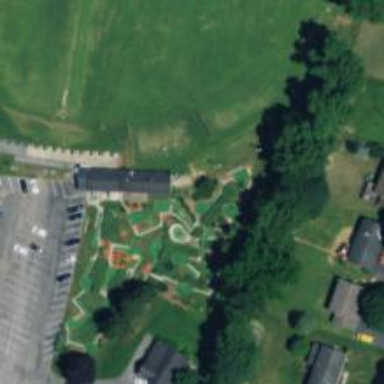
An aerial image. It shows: Miniature golf leisure land.